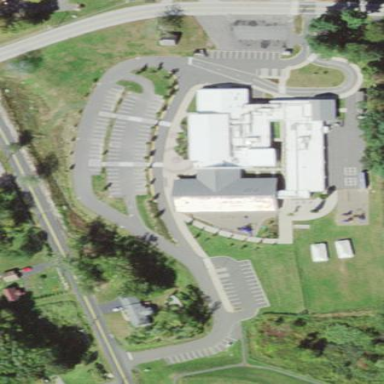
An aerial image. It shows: School.